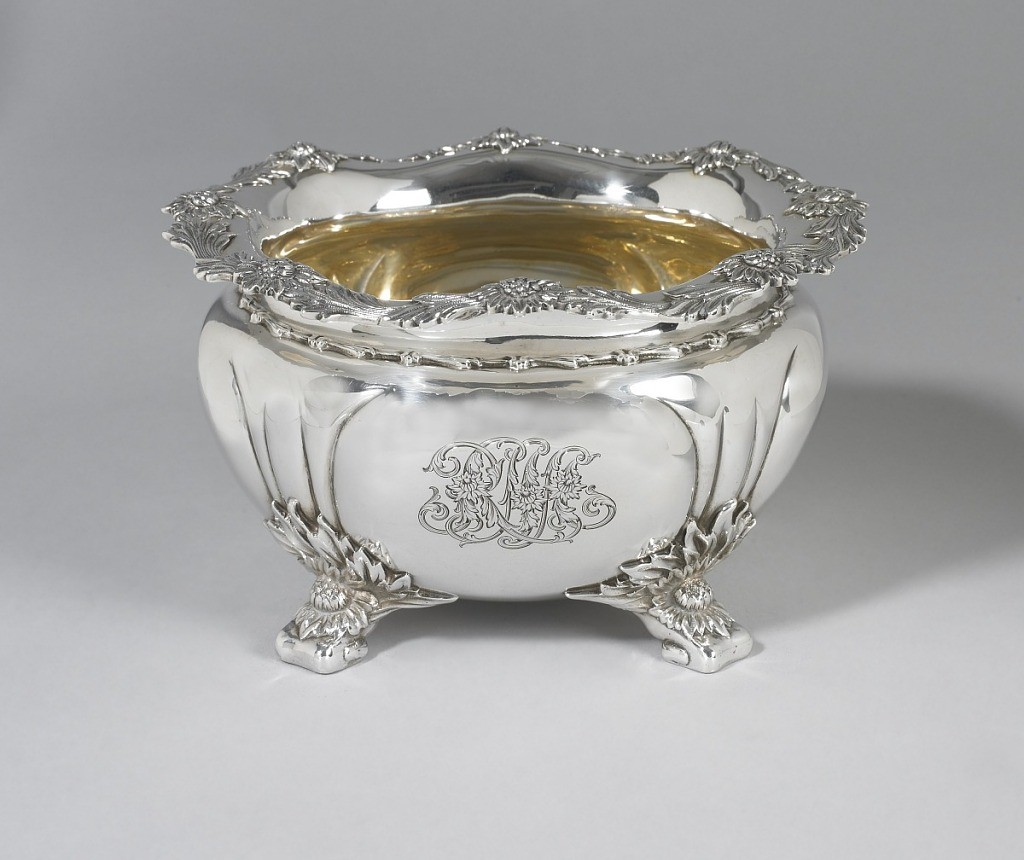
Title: Waste Bowl from Chrysanthemum Tea Set
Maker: Tiffany & Company, American, established 1853
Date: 1891–1902
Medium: gold plated, silver
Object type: waste bowl
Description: Waste bowl of squat globular form with reeding, wavy rim with foliate decoration, and base with four foliate feet. Gold-plated well interior. Body of bowl engraved with foliate monogram "RMA".